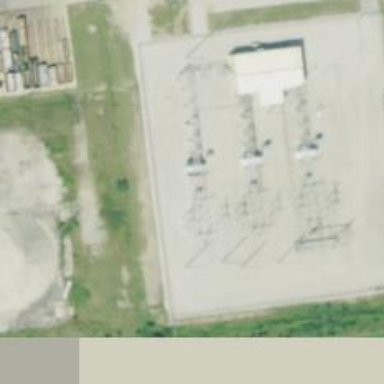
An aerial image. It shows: Switch used for power control.